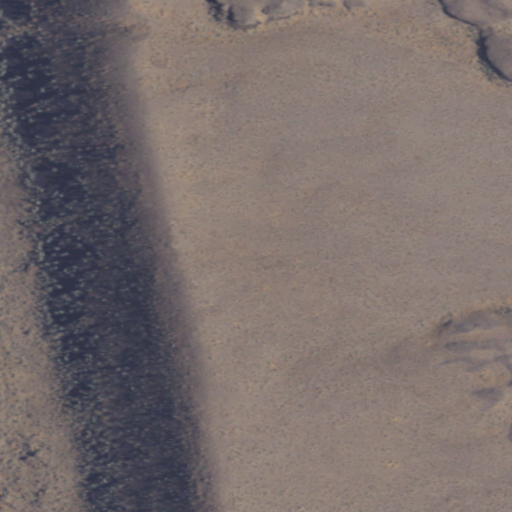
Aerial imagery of valley in Washington named Frenchman Coulee containing only shrub